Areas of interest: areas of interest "Soccer Field"
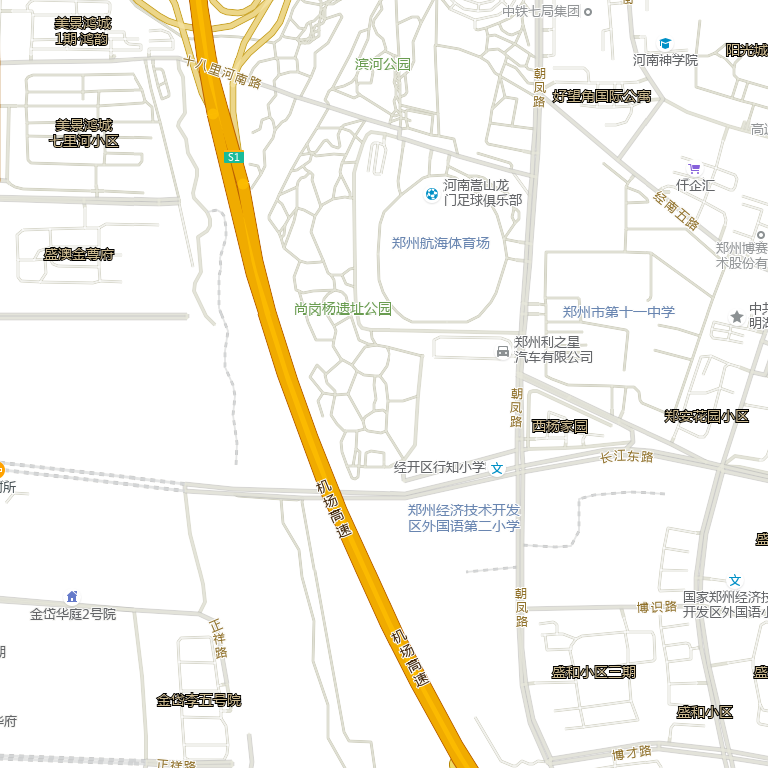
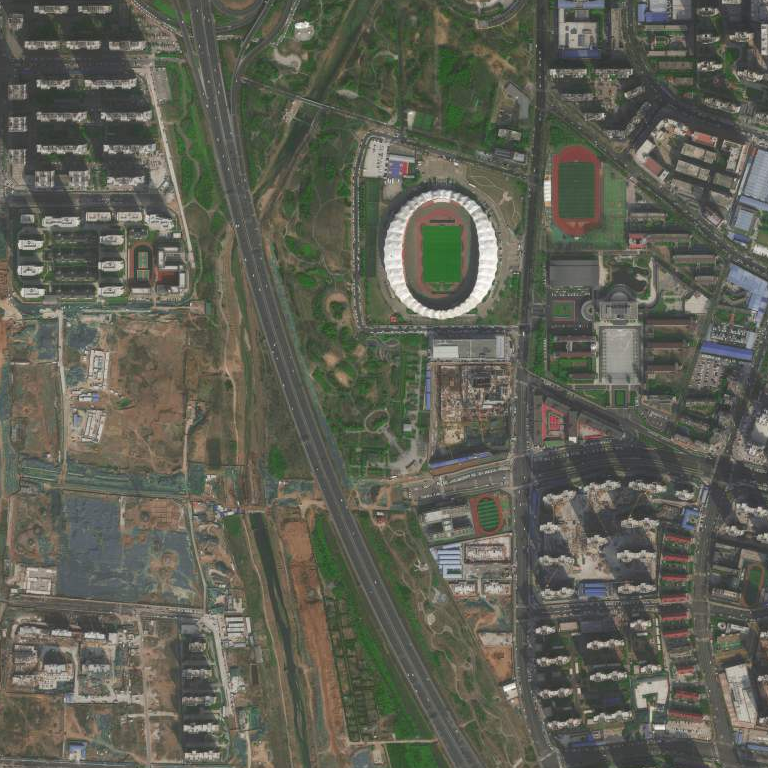